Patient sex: M
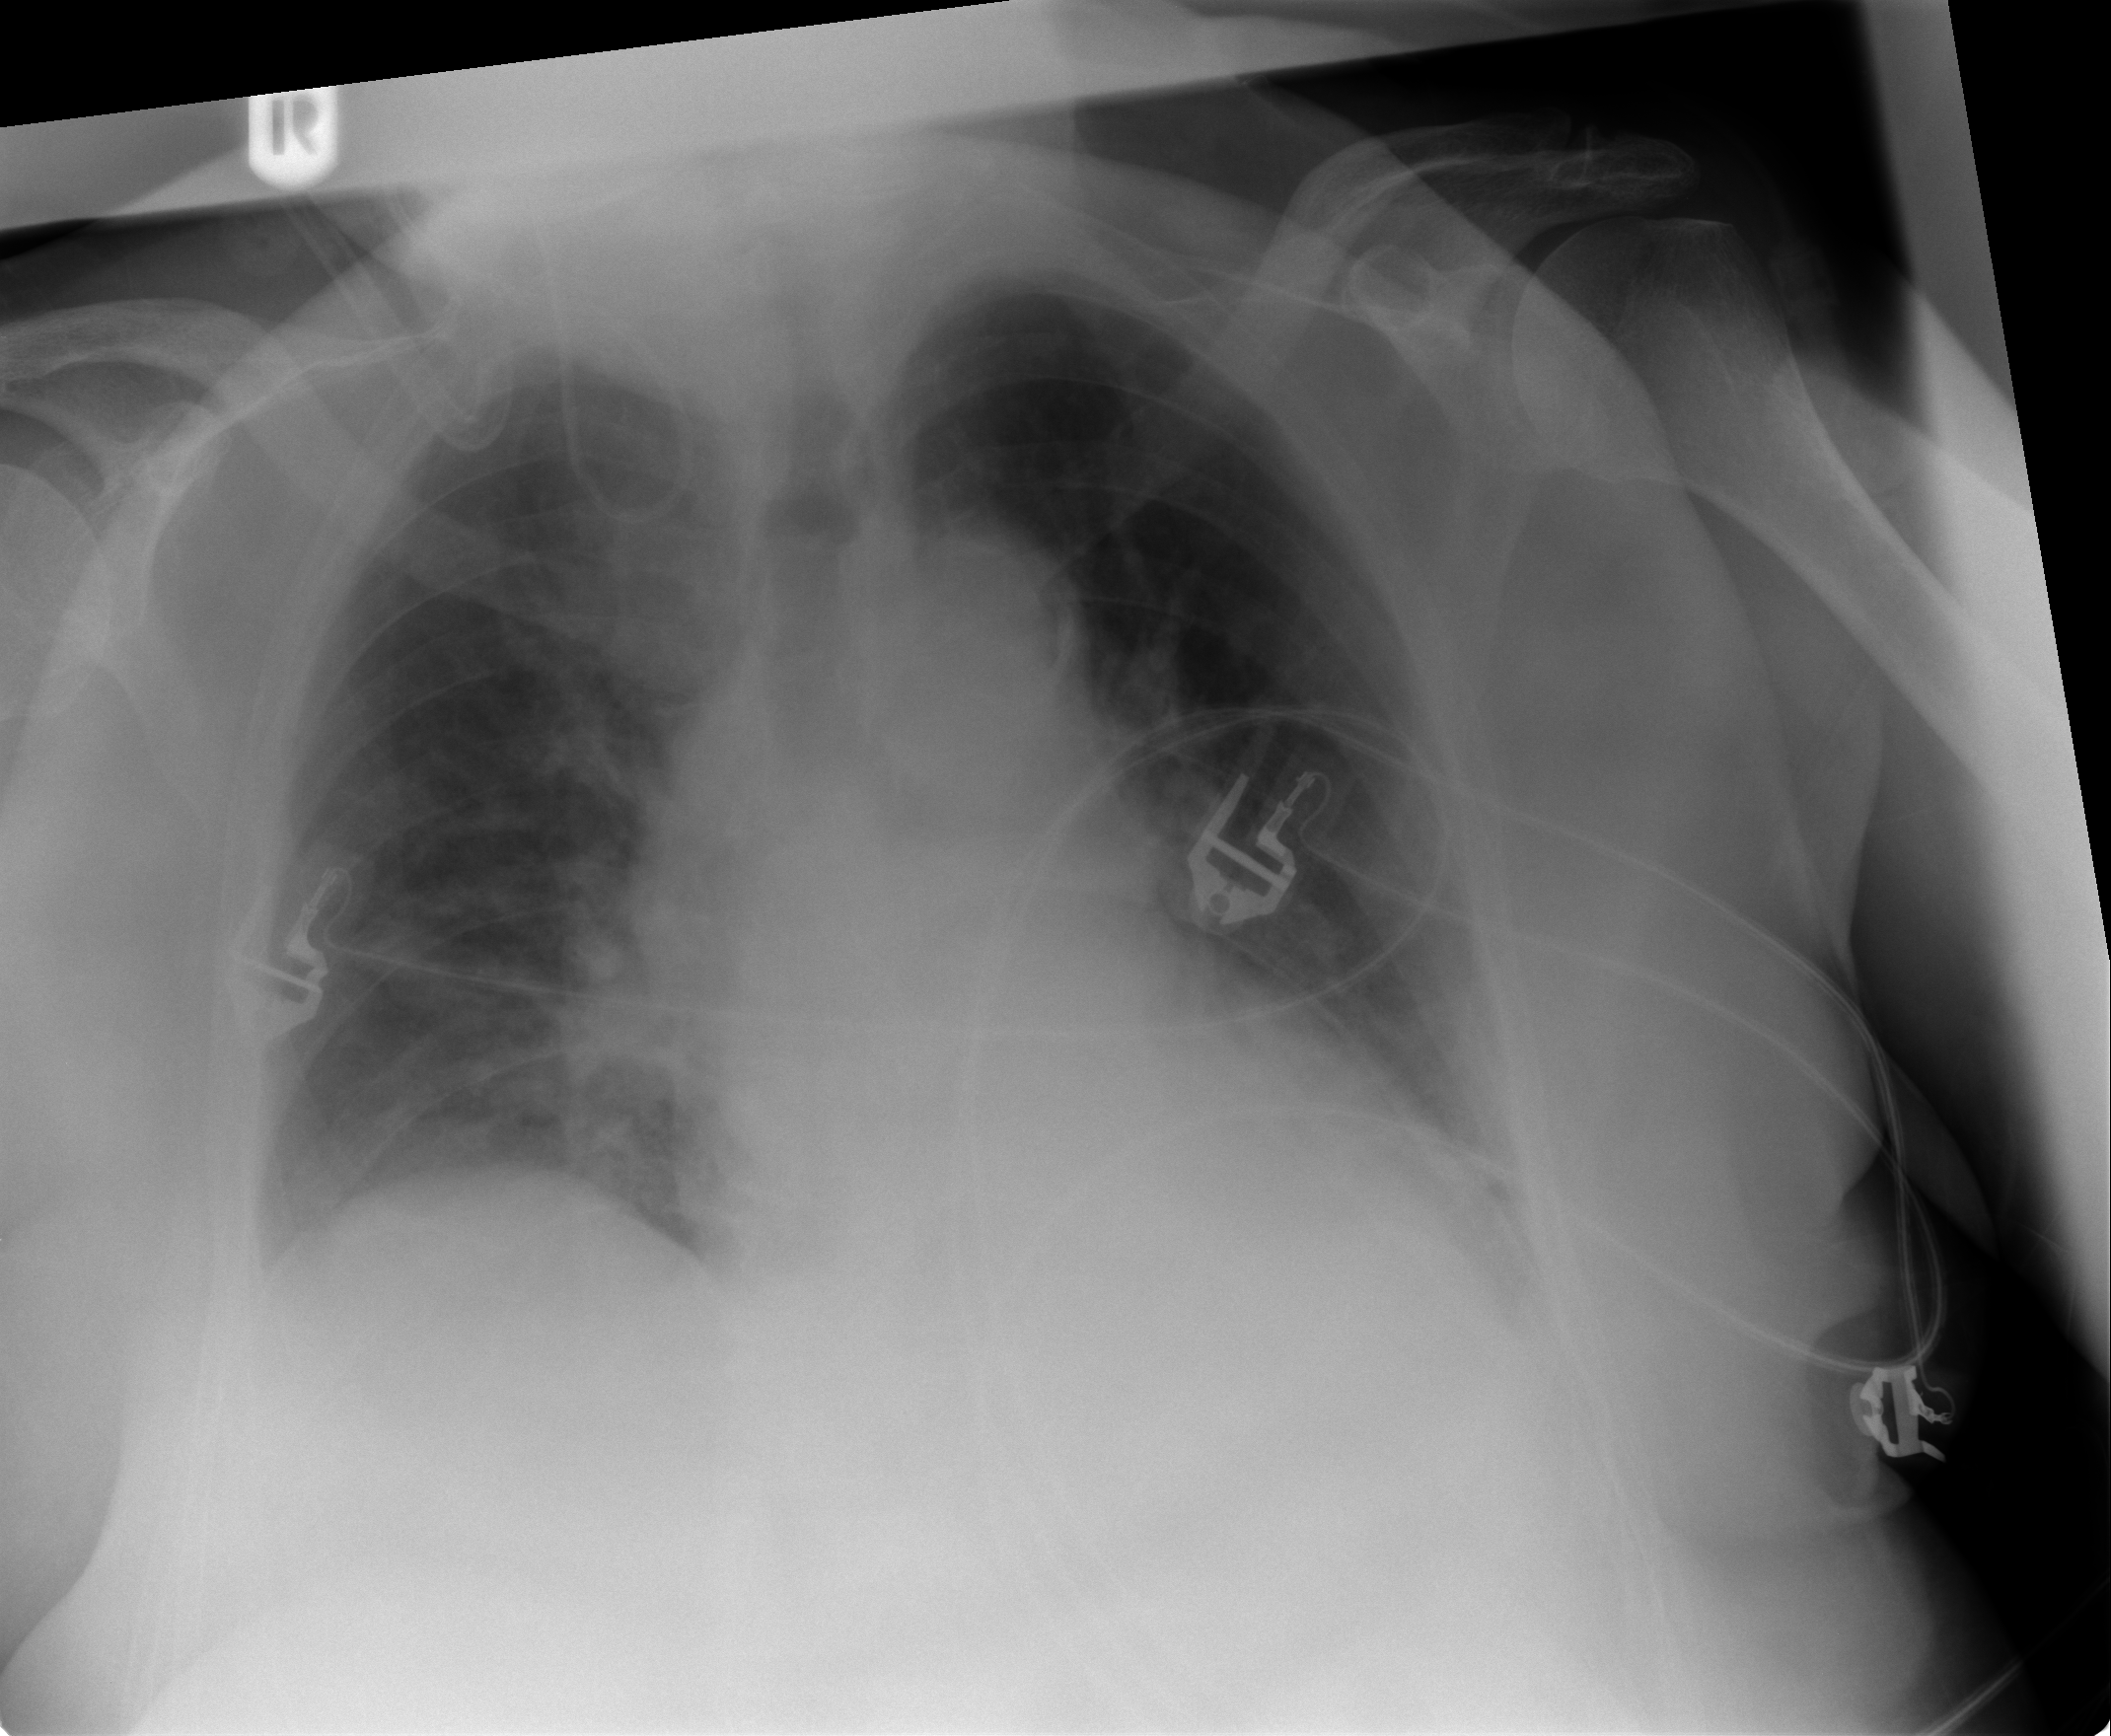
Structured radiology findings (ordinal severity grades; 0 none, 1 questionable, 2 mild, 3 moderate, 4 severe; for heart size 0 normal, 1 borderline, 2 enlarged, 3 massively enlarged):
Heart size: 0
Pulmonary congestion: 0
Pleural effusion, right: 0
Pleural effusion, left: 0
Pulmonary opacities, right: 0
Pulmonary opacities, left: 0
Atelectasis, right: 3
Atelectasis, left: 3